Question: Following <URL> tutorial I quickly created a simple widget which displays the current time on the home screen:

I've modified the code so that the widget also comes with a button. My goal is to launch an activity, once the button get's pressed.
Unfortunately, I do not really understand where to listen to the button click. Does this have to go into the broadcast receiver section of the manifest file?
'''
<!-- Broadcast Receiver -->
<receiver android:name=".WifiSSIDWidget" android:label="@string/app_name">
<intent-filter> <action android:name="android.appwidget.action.APPWIDGET_UPDATE"/>
</intent-filter>
<meta-data android:name="android.appwidget.provider" android:resource="@xml/wifi_ssid_widget_provider" />
</receiver>
'''
Or does the code rather go into 'onUpdate'? Here's the widget class code:
'''
public class HelloWidget extends AppWidgetProvider {
@Override
public void onUpdate(Context context, AppWidgetManager appWidgetManager, int[] appWidgetIds) {
Timer timer = new Timer();
timer.scheduleAtFixedRate(new MyTime(context, appWidgetManager), 1, 1000);
}
private class MyTime extends TimerTask {
RemoteViews remoteViews;
AppWidgetManager appWidgetManager;
ComponentName thisWidget;
DateFormat format = SimpleDateFormat.getTimeInstance(SimpleDateFormat.MEDIUM, Locale.getDefault());
public MyTime(Context context, AppWidgetManager appWidgetManager) {
this.appWidgetManager = appWidgetManager;
remoteViews = new RemoteViews(context.getPackageName(), R.layout.main);
thisWidget = new ComponentName(context, HelloWidget.class);
}
@Override
public void run() {
remoteViews.setTextViewText(R.id.widget_textview, "TIME = " +format.format(new Date()));
appWidgetManager.updateAppWidget(thisWidget, remoteViews);
}
}
}
'''
Here's the code that I want to be called after the button is clicked:
'''
public void openWifiSettings() {
final Intent intent = new Intent(Intent.ACTION_MAIN, null);
intent.addCategory(Intent.CATEGORY_LAUNCHER);
final ComponentName cn = new ComponentName("com.android.settings", "com.android.settings.wifi.WifiSettings");
intent.setComponent(cn);
intent.setFlags(Intent.FLAG_ACTIVITY_NEW_TASK);
startActivity(intent);
}
'''
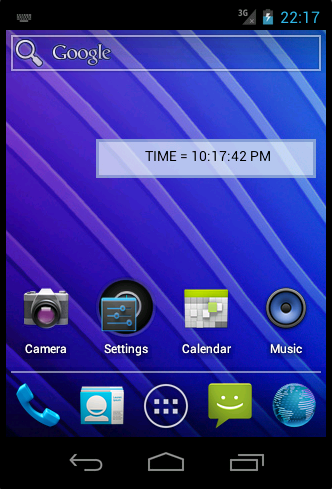
Answer: '''
import android.app.PendingIntent;
...
public static final String ACTION_BUTTON1_CLICKED = "com.example.myapp.BUTTON1_CLICKED";
'''
in 'onUpdate' add the following to your button:
'''
Intent intent = new Intent(ACTION_BUTTON1_CLICKED);
PendingIntent pendingIntent = PendingIntent.getBroadcast(context, 0, intent, 0);
remoteViews.setOnClickPendingIntent(R.id.button_1, pendingIntent);
'''
and in 'onReceive' of your AppWidget
'''
@Override
public void onReceive(Context context, Intent intent)
{
Log.d(TAG, "onReceive() " + intent.getAction());
super.onReceive(context, intent);
...
if (ACTION_BUTTON1_CLICKED.equals(intent.getAction()))
{
// your code
}
'''
also add your intent to the manifest
'''
<intent-filter>
<action android:name="com.example.myapp.BUTTON1_CLICKED" />
....
'''